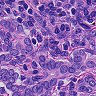
Metastatic tissue present: yes